Question: I know the question of two 'UITableViews' on one 'UIViewController' is a common one but I have not found a solution to one being dependant on the choice of another.
I have a 'UIViewController' with two 'UITableViews'. Table 1 is populated from a CoreData entity with a distinct list of names. When I choose a name from Table 1 I would like Table 2 to be populated with all records related to that person.

The following code works in that Table 1 is populated correctly. However when I choose a name from Table 1 the array based on the selection (which is correct) goes into Table 1 and not Table 2.
I also realise that were a second name to be chosen from Table 1 it will not quite work since it does not distinguish which table has been chosen. Any suggestions here welcome too. I have read that tagging tables is the answer but I have had little success.
Many thanks in advance.
Can anyone help me
'''
- (void)viewDidLoad
{
tableLoad=1;
[tableView setDelegate: self];
[tableView setDataSource: self];
.... code for populating teacherNames with names from Core data
[self.tableView reloadData];
}
-(void) loadSecondTable;
{
[observationTableView setDelegate: self];
[observationTableView setDataSource: self];
tableLoad=2;
[self.tableView reloadData];
}
- (NSInteger)numberOfSectionsInTableView:(UITableView *)tableView
{
return 1;
}
- (NSInteger)tableView:(UITableView *)tableView numberOfRowsInSection:(NSInteger)section
{
if (tableLoad==1)
{
return self.teacherNames.count;
}
else
{
return self.observationNames.count;
}
}
- (UITableViewCell *)tableView:(UITableView *)tableView cellForRowAtIndexPath:(NSIndexPath *)indexPath
{
if (tableLoad == 1)
{
static NSString *CellIdentifier = @"teacherCell";
UITableViewCell *cell = [[UITableViewCell alloc] initWithStyle:UITableViewCellStyleSubtitle reuseIdentifier:CellIdentifier];
NSString *currentList = [[self.teacherNames objectAtIndex:indexPath.row] objectForKey:@"obsTeacherName"];
cell.textLabel.text = currentList;
return cell;
}
else
{
static NSString *CellIdentifier = @"observationCell";
UITableViewCell *cell = [[UITableViewCell alloc] initWithStyle:UITableViewCellStyleSubtitle reuseIdentifier:CellIdentifier];
Observations *currentList = [self.observationNames objectAtIndex:indexPath.row];
cell.textLabel.text = [NSString stringWithFormat:@"Class %@ - %@ - %@", currentList.obsClassName, currentList.obsDate, currentList.obsDateTimeStart];
return cell;
}
}
- (void)tableView:(UITableView *)tableView didSelectRowAtIndexPath:(NSIndexPath *)indexPath
{
if(tableLoad==1)
{
teacherChosenFromTable = [[self.teacherNames objectAtIndex:indexPath.row] objectForKey:@"obsTeacherName"];
NSFetchRequest *fetchRequest = [NSFetchRequest fetchRequestWithEntityName:@"Observations"];
fetchRequest.sortDescriptors = [NSArray arrayWithObject:[NSSortDescriptor sortDescriptorWithKey:@"obsTeacherName" ascending:YES]];
NSPredicate *predicate = [NSPredicate predicateWithFormat:[NSString stringWithFormat:@"obsTeacherName == '%@'", teacherChosenFromTable]];
[fetchRequest setPredicate:predicate];
NSError *error = nil;
self.observationNames = [self.managedObjectContext executeFetchRequest:fetchRequest error:&error];
[self loadSecondTable];
}
else
{
.... load next view based on selection of Table 2
}
}
'''
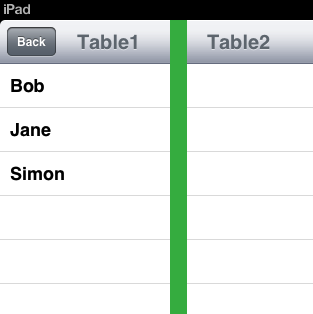
Answer: You don't control the redrawing of tableViews when you scroll it the IOS framework call the DataSource when they need it. The algorithme to populate the data must take into account that. You need to verify which tableView call the delegate.
Try this :
'''
- (void)viewDidLoad
{
[tableView setDelegate: self];
[tableView setDataSource: self];
[observationTableView setDelegate: self];
[observationTableView setDataSource: self];
.... code for populating teacherNames with names from Core data
[self.tableView reloadData];
}
//-(void) loadSecondTable;
//{
// [observationTableView setDelegate: self];
// [observationTableView setDataSource: self];
// [self.tableView reloadData];
//}
- (NSInteger)numberOfSectionsInTableView:(UITableView *)tableView
{
return 1;
}
//Caution you name your first tableView tableview and mask the parameter methode you need to rename it
- (NSInteger)tableView:(UITableView *)p_TableView numberOfRowsInSection:(NSInteger)section
{
if (p_tableView == tableView )
{
return self.teacherNames.count;
}
else
{
return self.observationNames.count;
}
}
- (UITableViewCell *)tableView:(UITableView *)p_TableView cellForRowAtIndexPath:(NSIndexPath *)indexPath
{
if (p_TableView == tableView )
{
static NSString *CellIdentifier = @"teacherCell";
UITableViewCell *cell = [[UITableViewCell alloc] initWithStyle:UITableViewCellStyleSubtitle reuseIdentifier:CellIdentifier];
NSString *currentList = [[self.teacherNames objectAtIndex:indexPath.row] objectForKey:@"obsTeacherName"];
cell.textLabel.text = currentList;
return cell;
}
else
{
static NSString *CellIdentifier = @"observationCell";
UITableViewCell *cell = [[UITableViewCell alloc] initWithStyle:UITableViewCellStyleSubtitle reuseIdentifier:CellIdentifier];
Observations *currentList = [self.observationNames objectAtIndex:indexPath.row];
cell.textLabel.text = [NSString stringWithFormat:@"Class %@ - %@ - %@", currentList.obsClassName, currentList.obsDate, currentList.obsDateTimeStart];
return cell;
}
}
- (void)tableView:(UITableView *)p_TableView didSelectRowAtIndexPath:(NSIndexPath *)indexPath
{
if (p_TableView == tableView )
{
teacherChosenFromTable = [[self.teacherNames objectAtIndex:indexPath.row] objectForKey:@"obsTeacherName"];
NSFetchRequest *fetchRequest = [NSFetchRequest fetchRequestWithEntityName:@"Observations"];
fetchRequest.sortDescriptors = [NSArray arrayWithObject:[NSSortDescriptor sortDescriptorWithKey:@"obsTeacherName" ascending:YES]];
NSPredicate *predicate = [NSPredicate predicateWithFormat:[NSString stringWithFormat:@"obsTeacherName == '%@'", teacherChosenFromTable]];
[fetchRequest setPredicate:predicate];
NSError *error = nil;
self.observationNames = [self.managedObjectContext executeFetchRequest:fetchRequest error:&error];
[self.tableView reloadData];
}
else
{
.... load next view based on selection of Table 2
}
}
'''